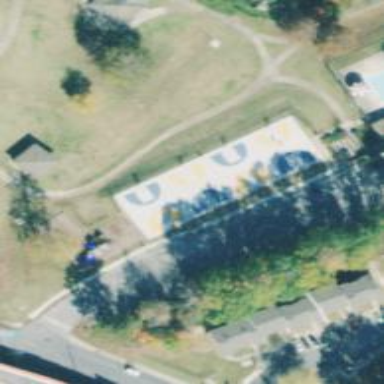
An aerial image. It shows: Basketball court on leisure land pitch.